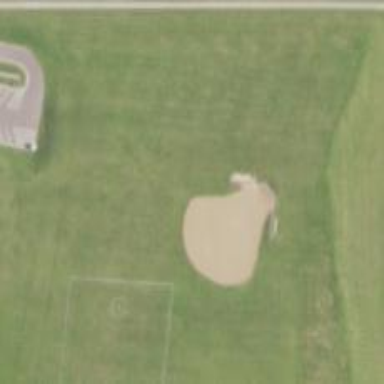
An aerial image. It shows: Baseball pitch for leisure land activities.